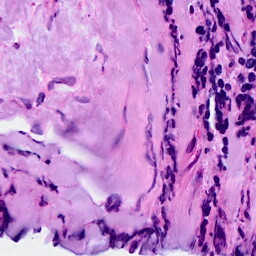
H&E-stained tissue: Breast